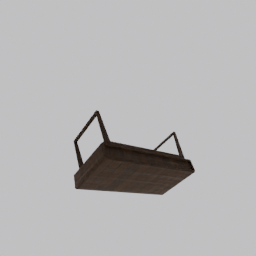
Label: furniture